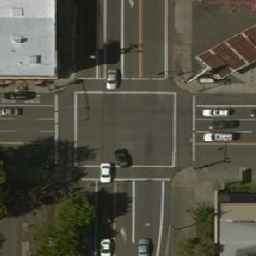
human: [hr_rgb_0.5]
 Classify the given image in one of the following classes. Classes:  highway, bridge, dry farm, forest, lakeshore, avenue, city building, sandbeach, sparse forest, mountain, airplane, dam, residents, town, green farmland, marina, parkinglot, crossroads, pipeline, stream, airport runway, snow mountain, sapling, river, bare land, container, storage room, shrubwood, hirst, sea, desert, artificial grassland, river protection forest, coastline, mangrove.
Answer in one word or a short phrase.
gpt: crossroads